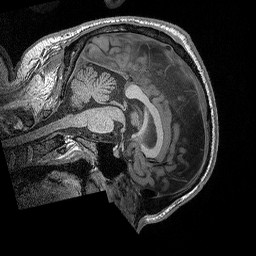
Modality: T1w
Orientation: sagittal
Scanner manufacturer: siemens
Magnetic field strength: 3 T
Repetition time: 2.3 s
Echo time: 0.00298 s